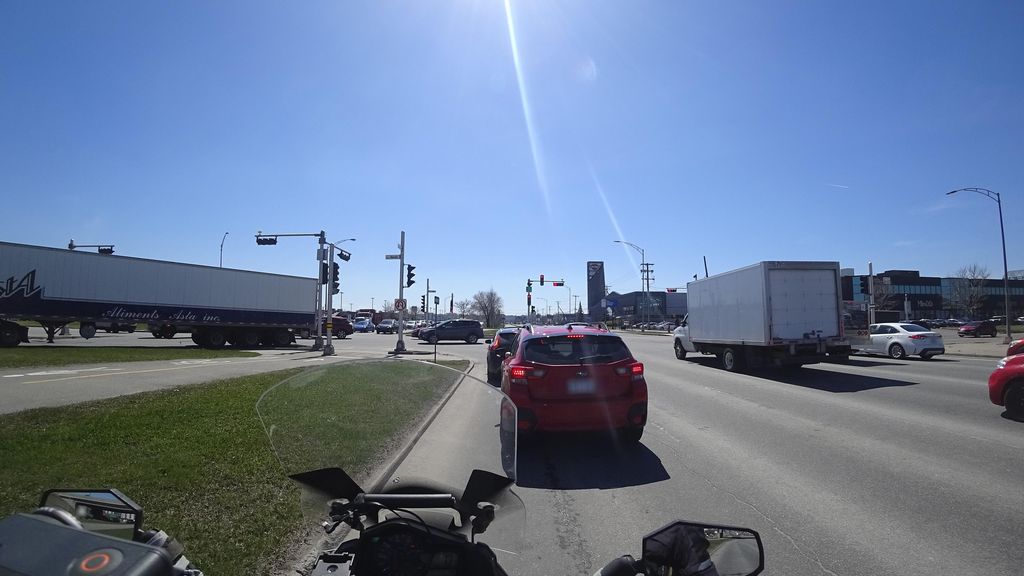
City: quebec_city